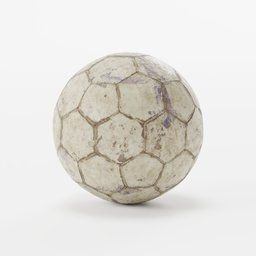
Label: decoration